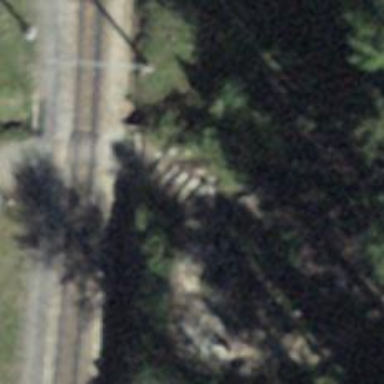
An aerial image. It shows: Road with steps.